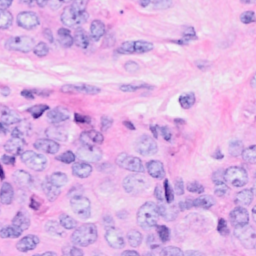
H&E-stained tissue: Breast